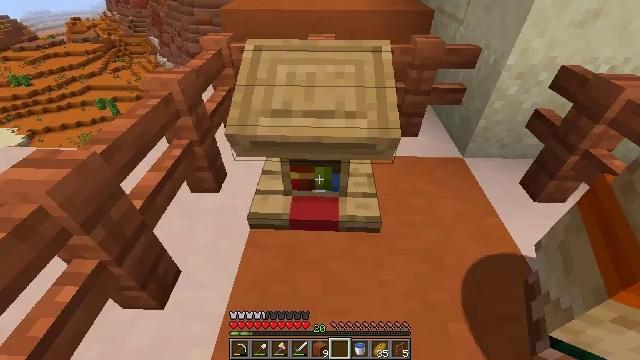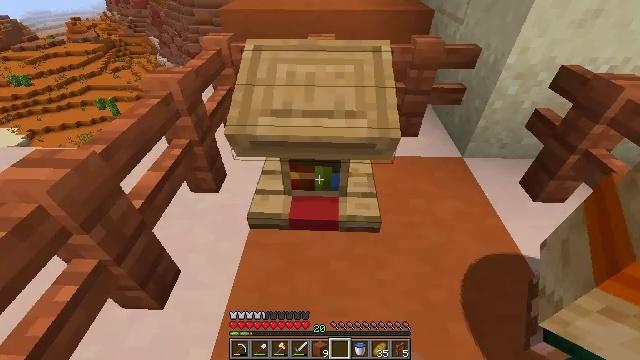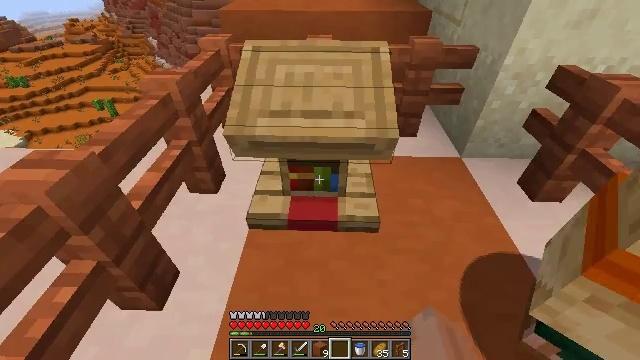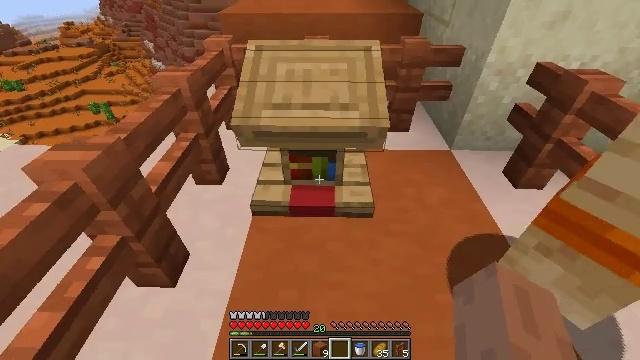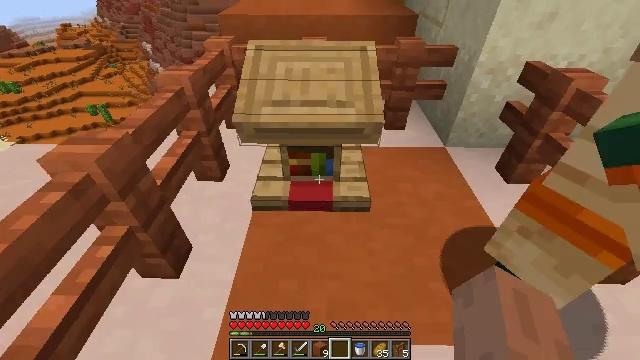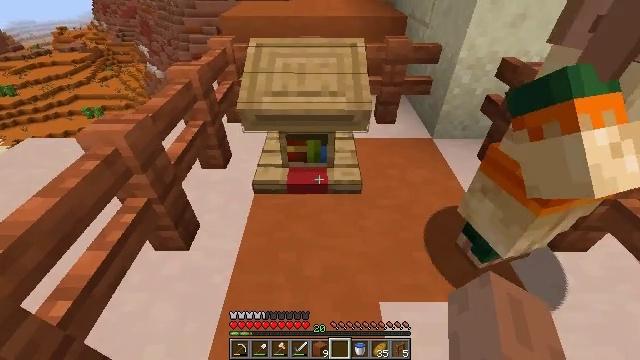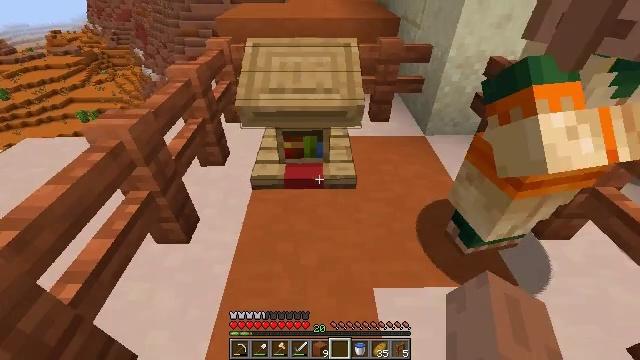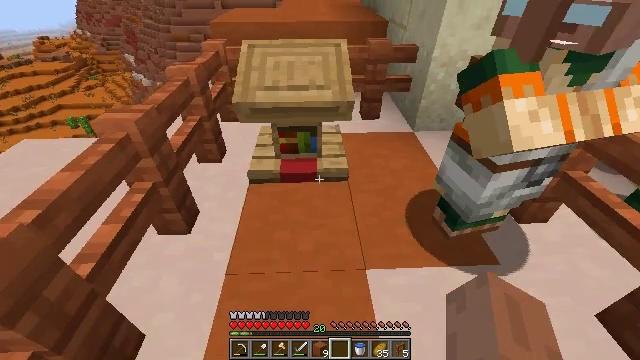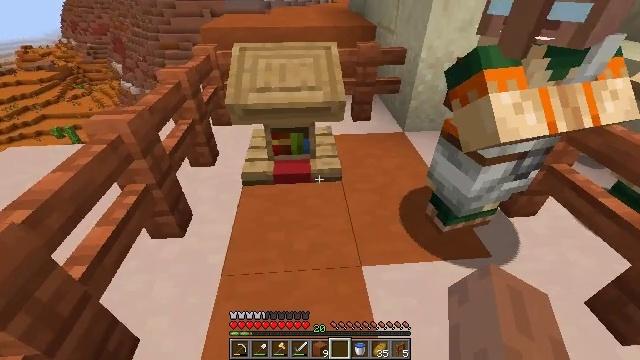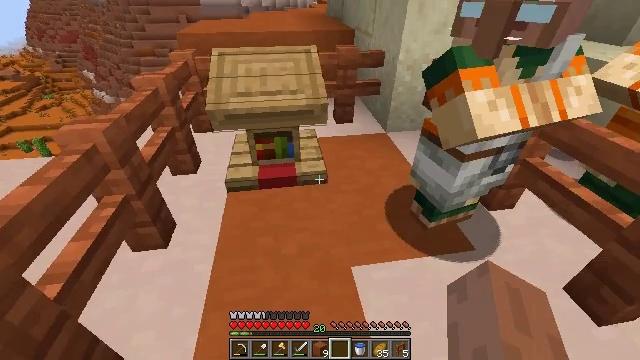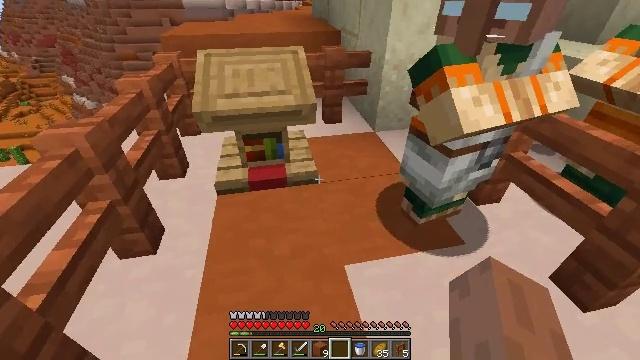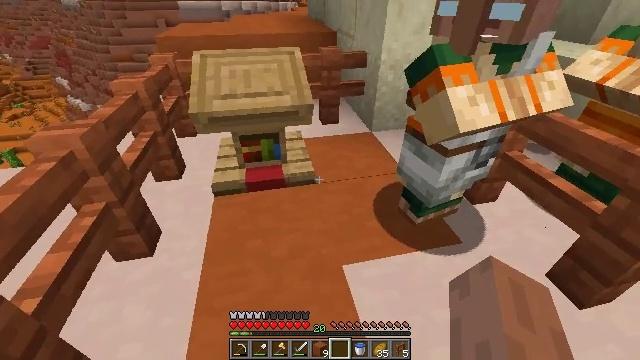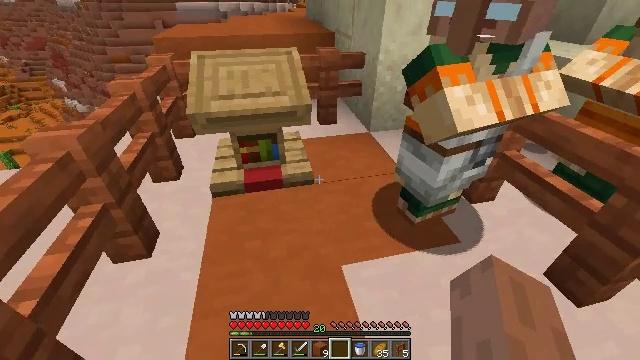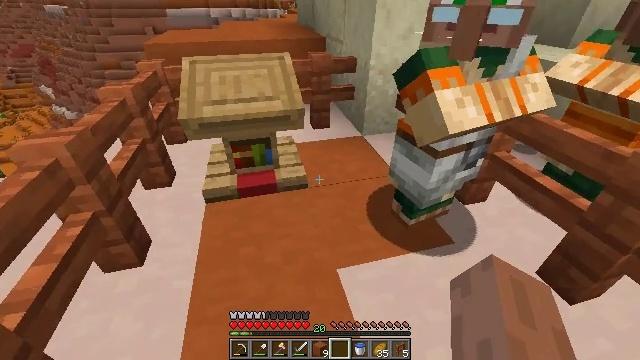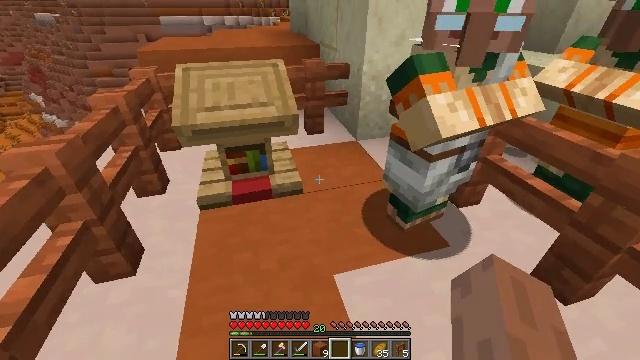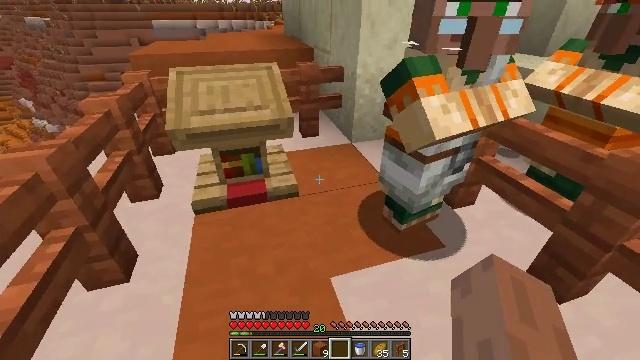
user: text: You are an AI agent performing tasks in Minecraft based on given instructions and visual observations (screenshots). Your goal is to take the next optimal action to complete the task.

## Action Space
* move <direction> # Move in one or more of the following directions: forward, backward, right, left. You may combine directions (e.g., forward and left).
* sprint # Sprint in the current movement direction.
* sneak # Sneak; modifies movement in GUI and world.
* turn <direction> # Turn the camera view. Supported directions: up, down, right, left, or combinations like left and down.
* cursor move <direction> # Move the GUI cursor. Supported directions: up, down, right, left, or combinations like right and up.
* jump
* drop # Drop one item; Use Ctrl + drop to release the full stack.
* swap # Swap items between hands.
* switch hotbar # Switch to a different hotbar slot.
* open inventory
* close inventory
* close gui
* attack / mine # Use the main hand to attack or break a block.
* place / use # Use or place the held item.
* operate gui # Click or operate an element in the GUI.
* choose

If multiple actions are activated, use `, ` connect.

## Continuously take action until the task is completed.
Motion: motion action
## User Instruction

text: Left-click to mine the lectern.
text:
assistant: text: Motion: no_op
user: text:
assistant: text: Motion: move back
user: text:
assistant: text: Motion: move back
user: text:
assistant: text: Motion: move back
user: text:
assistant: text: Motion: move back
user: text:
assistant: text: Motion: move back
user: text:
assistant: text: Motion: move back, turn right
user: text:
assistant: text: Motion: turn right and up
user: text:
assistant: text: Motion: turn right
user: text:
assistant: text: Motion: turn right
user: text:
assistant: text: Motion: no_op
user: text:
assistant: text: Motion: no_op
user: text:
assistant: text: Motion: turn right
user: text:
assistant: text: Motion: turn right and up
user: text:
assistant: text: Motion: turn right
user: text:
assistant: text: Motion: turn right and down
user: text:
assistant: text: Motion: no_op
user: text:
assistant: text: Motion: no_op
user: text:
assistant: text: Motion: no_op
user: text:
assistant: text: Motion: no_op
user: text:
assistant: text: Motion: turn right
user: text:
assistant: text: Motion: turn right and down
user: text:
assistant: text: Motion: turn right and down
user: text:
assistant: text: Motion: turn right
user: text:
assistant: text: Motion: no_op
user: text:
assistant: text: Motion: no_op
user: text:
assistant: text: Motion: no_op
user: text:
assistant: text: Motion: no_op
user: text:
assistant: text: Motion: no_op
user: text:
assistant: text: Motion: no_op